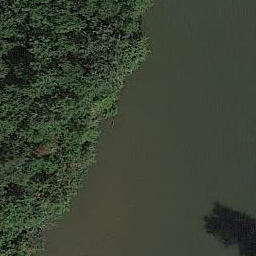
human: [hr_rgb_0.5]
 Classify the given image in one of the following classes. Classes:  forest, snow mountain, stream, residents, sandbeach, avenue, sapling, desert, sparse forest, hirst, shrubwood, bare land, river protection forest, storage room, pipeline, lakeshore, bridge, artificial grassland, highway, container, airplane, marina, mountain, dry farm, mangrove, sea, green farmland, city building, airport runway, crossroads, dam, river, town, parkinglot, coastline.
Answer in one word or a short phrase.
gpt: river protection forest